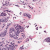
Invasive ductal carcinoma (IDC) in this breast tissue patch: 1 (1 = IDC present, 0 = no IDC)